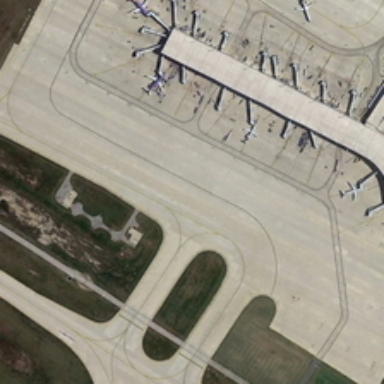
Next to the airport plains is a large number of cars .